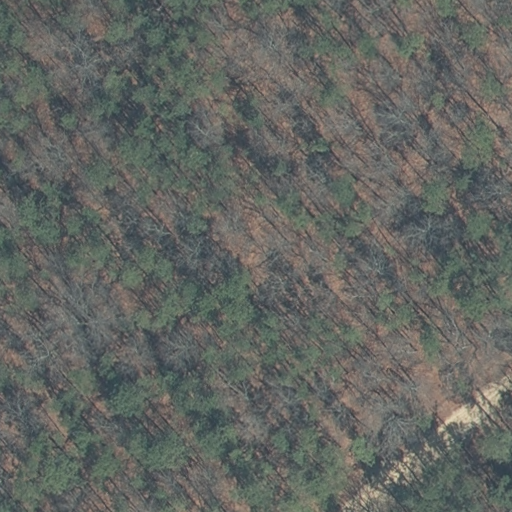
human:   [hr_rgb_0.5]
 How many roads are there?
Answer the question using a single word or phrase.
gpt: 1

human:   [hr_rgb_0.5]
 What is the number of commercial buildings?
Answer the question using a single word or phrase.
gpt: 0

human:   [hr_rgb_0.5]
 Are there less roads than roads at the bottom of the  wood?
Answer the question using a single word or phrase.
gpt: no

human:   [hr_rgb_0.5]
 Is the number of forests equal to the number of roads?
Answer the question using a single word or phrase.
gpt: yes

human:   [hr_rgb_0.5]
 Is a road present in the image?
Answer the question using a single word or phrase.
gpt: yes

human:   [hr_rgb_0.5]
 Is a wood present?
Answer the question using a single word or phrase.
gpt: yes

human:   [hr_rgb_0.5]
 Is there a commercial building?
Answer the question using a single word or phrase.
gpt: no

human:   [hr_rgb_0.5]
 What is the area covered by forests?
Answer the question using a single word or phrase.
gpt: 10656m2

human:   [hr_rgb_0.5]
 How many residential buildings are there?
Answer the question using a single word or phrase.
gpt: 0

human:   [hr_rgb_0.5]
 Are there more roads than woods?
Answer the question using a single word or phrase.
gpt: no

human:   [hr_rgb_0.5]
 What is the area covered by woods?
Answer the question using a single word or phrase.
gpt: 10656m2

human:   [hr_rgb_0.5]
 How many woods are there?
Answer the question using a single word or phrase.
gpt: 1

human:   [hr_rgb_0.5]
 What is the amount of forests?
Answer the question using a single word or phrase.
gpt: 1

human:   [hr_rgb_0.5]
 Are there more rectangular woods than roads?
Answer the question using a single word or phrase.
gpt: no

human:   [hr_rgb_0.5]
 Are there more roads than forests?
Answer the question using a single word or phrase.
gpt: no

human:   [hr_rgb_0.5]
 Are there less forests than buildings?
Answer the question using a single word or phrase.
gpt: no

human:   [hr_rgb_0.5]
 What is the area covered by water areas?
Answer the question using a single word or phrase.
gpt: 0m2

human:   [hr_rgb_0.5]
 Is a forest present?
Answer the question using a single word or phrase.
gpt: yes

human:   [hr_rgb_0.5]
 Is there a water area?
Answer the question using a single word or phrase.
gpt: no

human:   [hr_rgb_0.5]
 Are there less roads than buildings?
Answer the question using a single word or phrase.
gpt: no

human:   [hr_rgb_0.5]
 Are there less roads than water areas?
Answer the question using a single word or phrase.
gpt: no

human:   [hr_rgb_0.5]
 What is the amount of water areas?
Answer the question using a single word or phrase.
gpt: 0

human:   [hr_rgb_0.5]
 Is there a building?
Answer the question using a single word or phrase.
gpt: no

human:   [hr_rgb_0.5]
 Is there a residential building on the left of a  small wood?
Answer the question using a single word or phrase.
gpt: no

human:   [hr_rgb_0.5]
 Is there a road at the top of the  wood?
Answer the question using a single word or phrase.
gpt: no

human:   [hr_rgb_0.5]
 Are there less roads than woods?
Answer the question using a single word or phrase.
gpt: no

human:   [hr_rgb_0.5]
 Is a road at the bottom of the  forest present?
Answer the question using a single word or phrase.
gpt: yes

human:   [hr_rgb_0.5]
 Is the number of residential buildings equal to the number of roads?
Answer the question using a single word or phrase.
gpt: no

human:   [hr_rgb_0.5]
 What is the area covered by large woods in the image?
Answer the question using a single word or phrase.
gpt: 10656m2

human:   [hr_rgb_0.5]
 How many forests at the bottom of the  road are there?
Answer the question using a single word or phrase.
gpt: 0

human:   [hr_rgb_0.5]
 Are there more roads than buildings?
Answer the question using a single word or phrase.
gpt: yes

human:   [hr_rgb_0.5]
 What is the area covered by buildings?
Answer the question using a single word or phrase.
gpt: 0m2

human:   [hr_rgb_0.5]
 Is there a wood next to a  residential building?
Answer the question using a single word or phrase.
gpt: no

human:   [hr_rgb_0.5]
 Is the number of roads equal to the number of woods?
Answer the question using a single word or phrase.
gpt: yes

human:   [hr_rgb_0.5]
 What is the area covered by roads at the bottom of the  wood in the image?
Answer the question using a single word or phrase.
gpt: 0m2

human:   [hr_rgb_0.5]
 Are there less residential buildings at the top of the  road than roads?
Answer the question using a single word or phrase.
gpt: yes

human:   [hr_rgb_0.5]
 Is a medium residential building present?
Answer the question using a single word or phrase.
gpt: no

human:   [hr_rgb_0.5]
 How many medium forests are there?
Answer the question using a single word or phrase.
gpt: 0

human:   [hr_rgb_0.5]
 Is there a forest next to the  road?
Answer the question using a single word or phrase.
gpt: yes

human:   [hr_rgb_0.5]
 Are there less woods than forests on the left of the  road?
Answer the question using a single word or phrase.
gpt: no

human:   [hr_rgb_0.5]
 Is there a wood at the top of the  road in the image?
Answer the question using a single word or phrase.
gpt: yes

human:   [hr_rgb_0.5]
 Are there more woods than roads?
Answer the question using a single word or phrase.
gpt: no

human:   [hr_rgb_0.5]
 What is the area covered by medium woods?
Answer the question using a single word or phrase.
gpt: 0m2

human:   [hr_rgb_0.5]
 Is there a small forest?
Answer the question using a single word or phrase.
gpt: no

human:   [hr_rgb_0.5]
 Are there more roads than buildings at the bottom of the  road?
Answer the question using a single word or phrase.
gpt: yes

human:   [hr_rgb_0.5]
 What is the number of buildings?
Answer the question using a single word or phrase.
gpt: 0

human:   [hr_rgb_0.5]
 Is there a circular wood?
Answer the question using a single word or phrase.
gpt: no

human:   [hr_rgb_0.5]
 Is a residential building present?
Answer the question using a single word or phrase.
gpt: no

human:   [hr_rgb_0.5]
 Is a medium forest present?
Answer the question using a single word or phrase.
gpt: no

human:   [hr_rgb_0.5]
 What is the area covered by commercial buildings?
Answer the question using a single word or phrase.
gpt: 0m2

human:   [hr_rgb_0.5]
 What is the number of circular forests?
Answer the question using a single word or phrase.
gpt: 0

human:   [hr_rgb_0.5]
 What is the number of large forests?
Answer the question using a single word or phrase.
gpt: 1

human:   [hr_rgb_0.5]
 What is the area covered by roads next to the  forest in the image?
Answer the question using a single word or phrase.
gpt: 0m2

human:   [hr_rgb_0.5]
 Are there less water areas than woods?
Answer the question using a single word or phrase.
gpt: yes

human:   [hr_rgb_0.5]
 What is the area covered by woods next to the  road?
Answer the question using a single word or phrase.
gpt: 10656m2

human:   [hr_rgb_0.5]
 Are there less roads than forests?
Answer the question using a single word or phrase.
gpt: no

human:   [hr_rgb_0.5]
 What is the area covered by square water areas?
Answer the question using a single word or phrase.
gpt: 0m2

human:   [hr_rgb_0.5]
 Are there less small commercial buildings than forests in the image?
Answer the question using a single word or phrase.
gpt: yes

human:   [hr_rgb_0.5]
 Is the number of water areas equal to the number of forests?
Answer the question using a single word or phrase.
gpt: no

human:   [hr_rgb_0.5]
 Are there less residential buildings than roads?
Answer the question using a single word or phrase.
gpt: yes

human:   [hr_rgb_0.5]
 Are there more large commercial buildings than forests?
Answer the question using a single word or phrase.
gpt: no

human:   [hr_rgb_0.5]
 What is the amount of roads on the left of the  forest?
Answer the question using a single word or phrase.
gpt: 0

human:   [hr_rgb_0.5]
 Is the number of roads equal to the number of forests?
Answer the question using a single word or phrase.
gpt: yes

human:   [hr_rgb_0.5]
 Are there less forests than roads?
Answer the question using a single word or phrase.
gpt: no